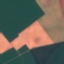
Land use / land cover: AnnualCrop